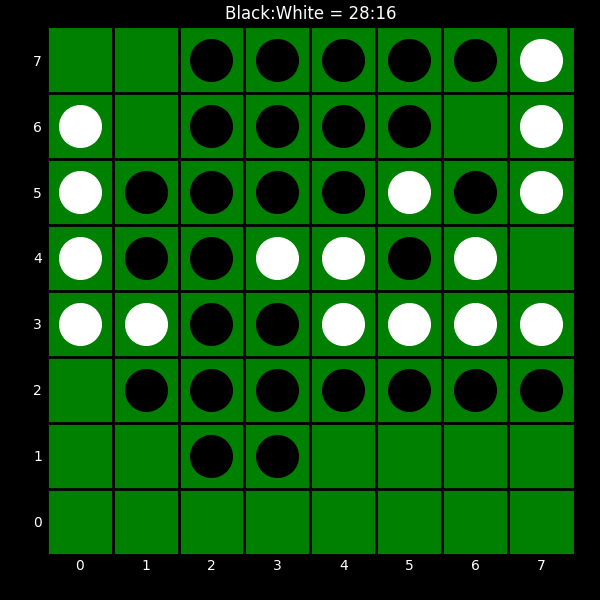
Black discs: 28
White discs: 16